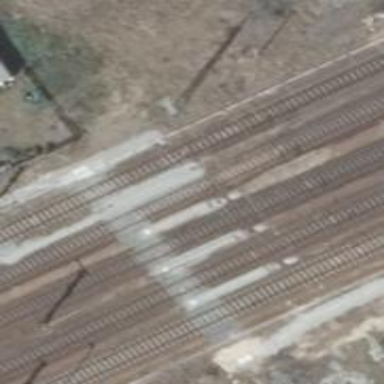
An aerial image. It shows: Railway signal.